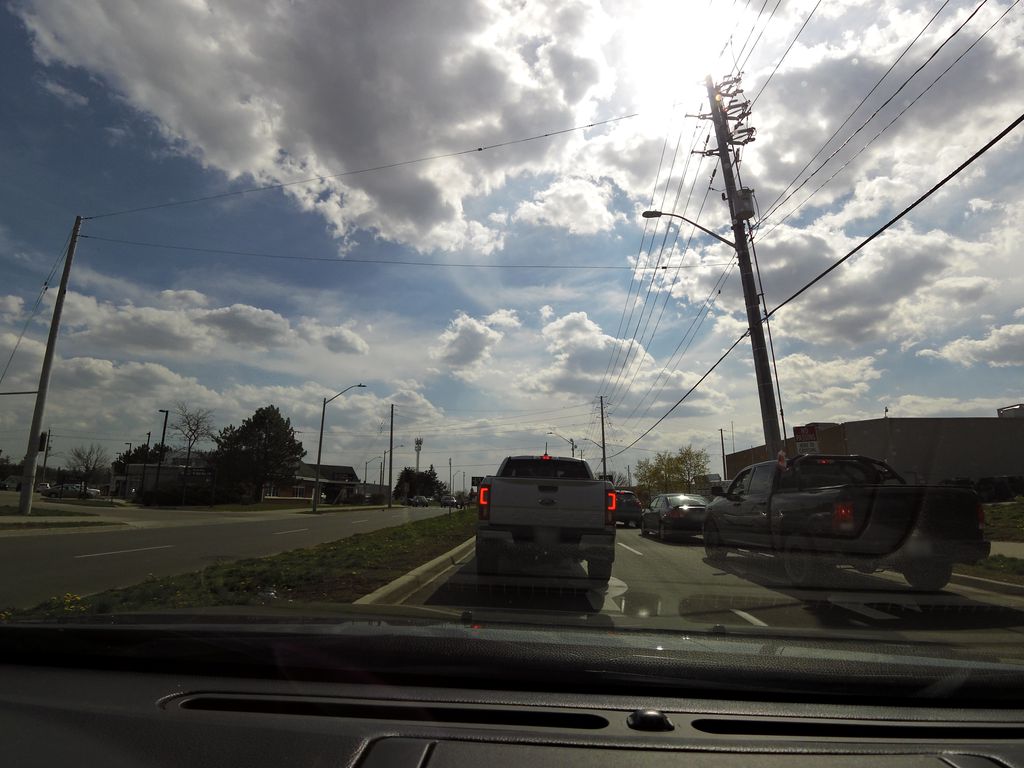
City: kitchener-waterloo